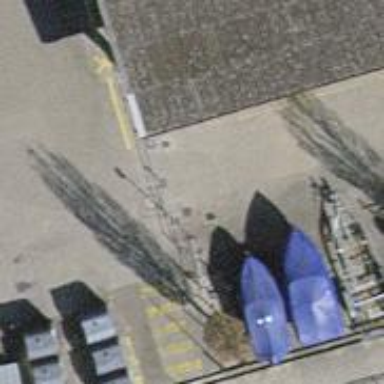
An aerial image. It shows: Bollard.